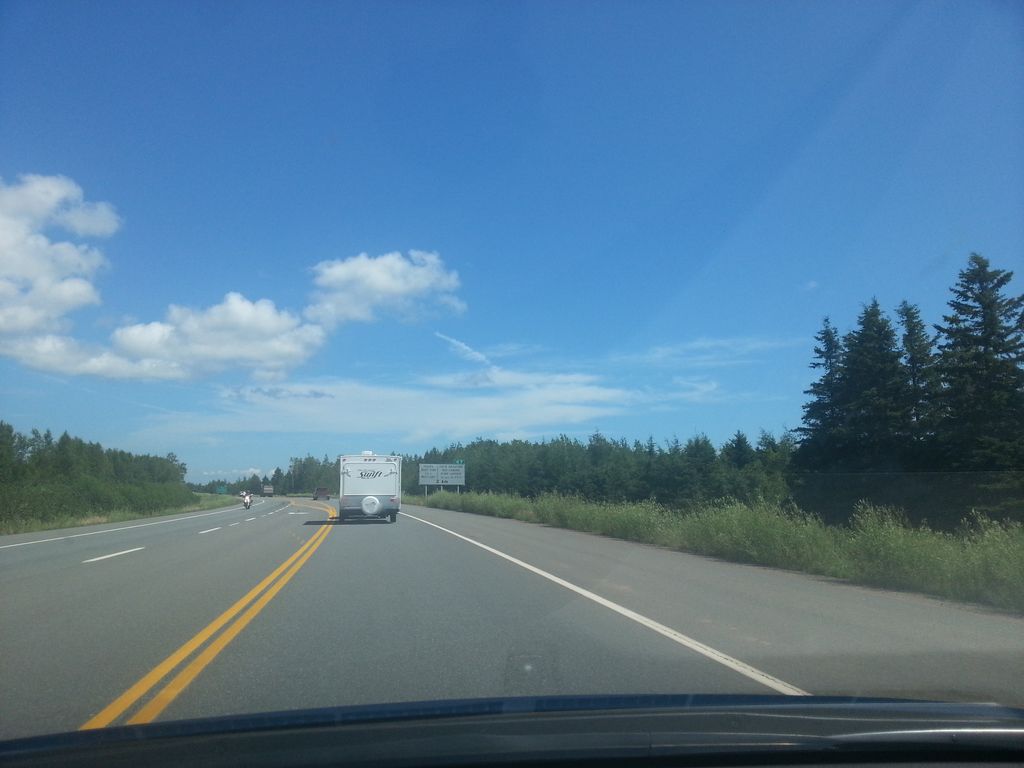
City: charlottetown